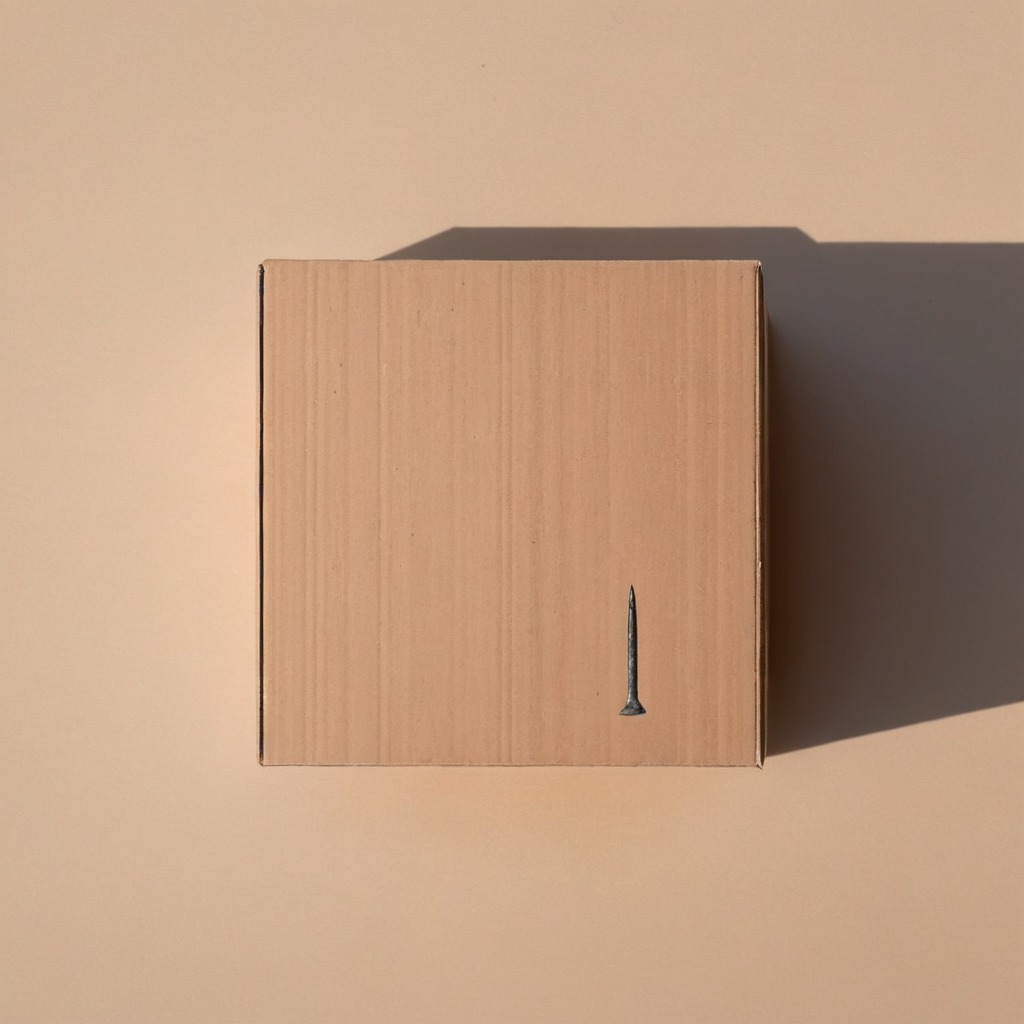
A nail is lying on the cardboard box surface in an outdoor workshop during daytime bright natural light soft shadows slightly creased but